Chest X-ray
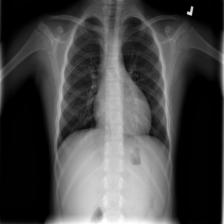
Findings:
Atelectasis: negative
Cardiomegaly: negative
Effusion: negative
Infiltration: negative
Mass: negative
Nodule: negative
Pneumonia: negative
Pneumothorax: negative
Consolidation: negative
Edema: negative
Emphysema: negative
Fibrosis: negative
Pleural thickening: negative
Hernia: negative